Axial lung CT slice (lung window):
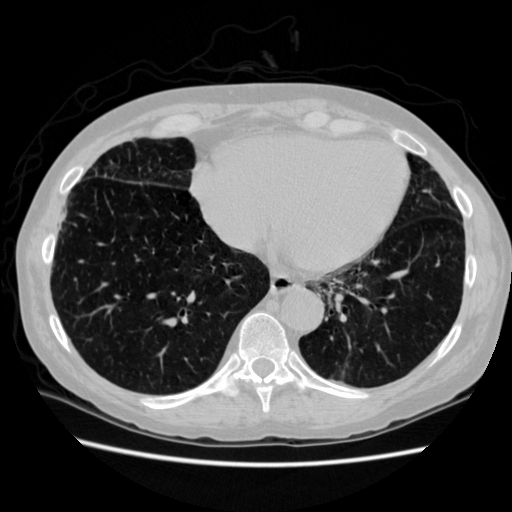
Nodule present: no